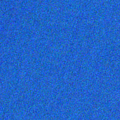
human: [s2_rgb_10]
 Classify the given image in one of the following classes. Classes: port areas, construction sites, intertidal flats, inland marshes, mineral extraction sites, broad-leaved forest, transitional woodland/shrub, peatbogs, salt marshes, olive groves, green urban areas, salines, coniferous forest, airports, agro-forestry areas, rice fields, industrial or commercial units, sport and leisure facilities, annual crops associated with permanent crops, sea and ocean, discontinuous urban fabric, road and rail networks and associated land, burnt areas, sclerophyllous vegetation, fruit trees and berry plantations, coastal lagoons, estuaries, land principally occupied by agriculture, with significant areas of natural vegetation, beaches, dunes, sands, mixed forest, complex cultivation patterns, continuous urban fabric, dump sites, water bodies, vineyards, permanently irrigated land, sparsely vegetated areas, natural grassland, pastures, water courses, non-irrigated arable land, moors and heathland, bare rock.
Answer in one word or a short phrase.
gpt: sea and ocean